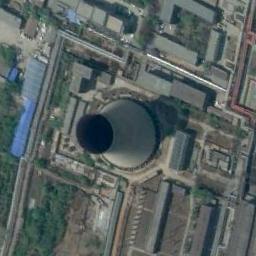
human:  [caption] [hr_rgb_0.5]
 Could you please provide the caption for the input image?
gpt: There are many buildings of different shapes next to the thermal power station .

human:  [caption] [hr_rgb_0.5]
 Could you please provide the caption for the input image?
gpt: In the thermal power station there are neatly planned factories and good greening, and there is a cooling tower .

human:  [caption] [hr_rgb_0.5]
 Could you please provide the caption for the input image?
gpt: The thermal power station is next to some buildings and trees .

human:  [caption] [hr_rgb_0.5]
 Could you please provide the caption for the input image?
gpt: Here are two thermal power stations that are emitting smoke .

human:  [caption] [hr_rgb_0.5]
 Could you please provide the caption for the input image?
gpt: There are many buildings and a chimney on the thermal power station .